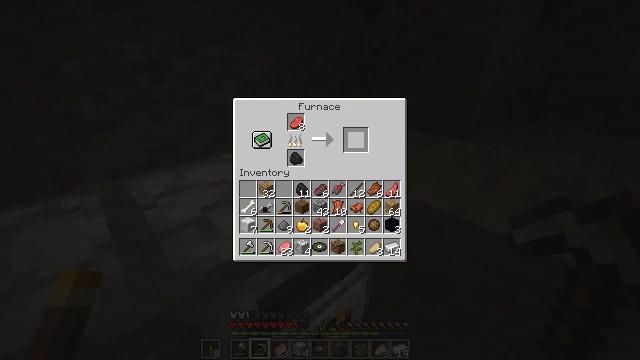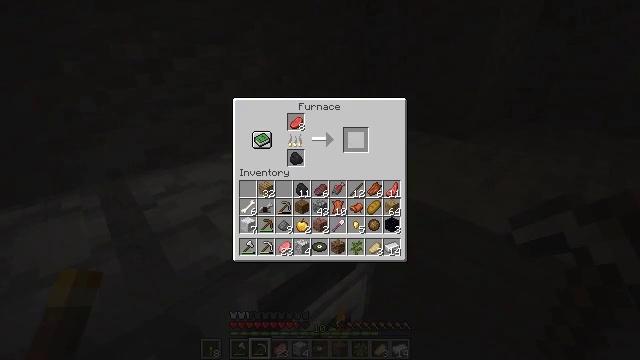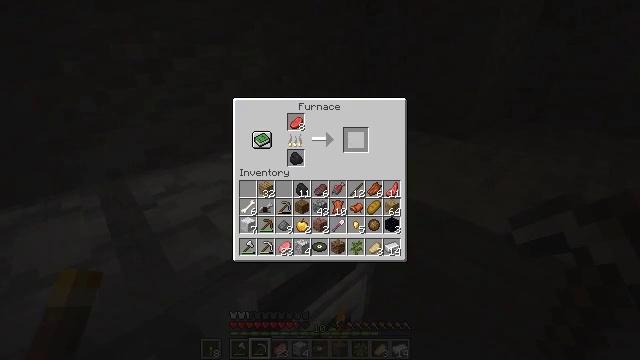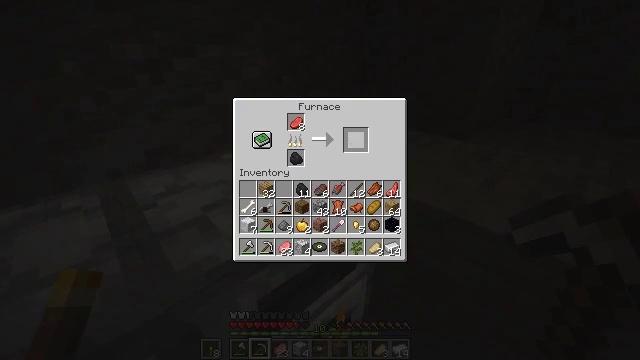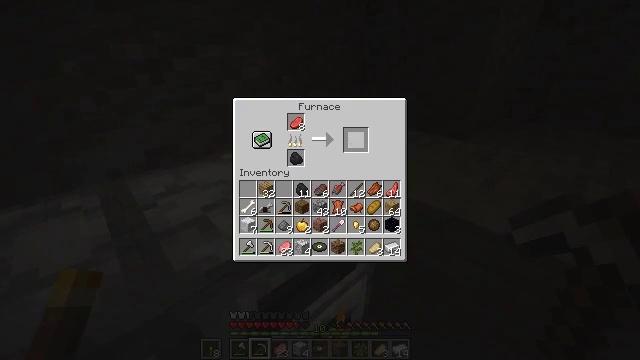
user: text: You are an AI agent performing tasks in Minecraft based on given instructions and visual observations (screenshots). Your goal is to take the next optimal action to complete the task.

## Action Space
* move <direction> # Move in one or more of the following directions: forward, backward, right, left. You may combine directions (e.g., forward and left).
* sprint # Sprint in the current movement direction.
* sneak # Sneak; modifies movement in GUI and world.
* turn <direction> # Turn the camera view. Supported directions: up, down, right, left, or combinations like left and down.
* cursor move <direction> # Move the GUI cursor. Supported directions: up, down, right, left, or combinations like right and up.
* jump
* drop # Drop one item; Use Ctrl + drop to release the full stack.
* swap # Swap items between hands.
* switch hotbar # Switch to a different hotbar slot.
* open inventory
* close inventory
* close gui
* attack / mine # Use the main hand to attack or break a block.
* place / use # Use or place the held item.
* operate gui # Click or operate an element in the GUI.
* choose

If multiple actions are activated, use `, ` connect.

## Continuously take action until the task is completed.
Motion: motion action
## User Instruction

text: Craft a cooked beef on the furnace.
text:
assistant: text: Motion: sneak, operate gui
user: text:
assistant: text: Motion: sneak, operate gui
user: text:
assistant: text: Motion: sneak
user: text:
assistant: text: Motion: sneak
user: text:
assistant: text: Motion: sneak